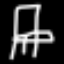
Label: chair